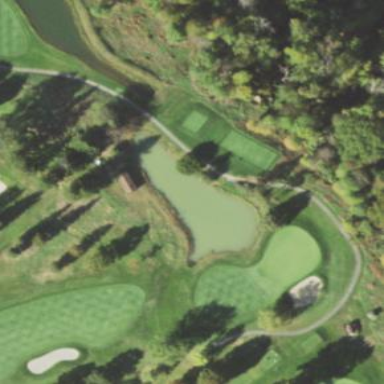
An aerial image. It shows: Area with grass used as rough in golf course.